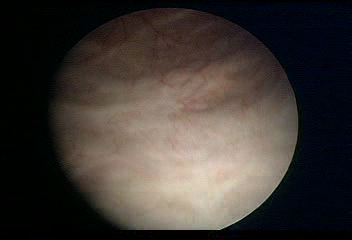
Modality: WLC
Class: Normal mucosa
Bladder cancer association: No